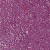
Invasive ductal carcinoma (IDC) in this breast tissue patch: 1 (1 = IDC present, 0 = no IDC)